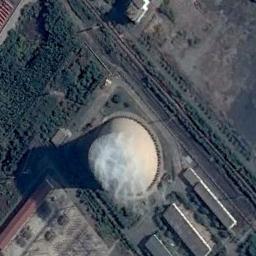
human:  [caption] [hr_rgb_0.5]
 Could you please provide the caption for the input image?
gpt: There are many buildings next to the thermal power station .

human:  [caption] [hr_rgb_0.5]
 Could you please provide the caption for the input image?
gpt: In the upper left corner of the picture, there is a smoking thermal power station .

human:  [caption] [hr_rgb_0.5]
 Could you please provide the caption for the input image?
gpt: The thermal power station is next to some trees with white mist above .

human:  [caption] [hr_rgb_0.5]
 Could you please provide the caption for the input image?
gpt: There are simple buildings in a thermal power station, A cooling tower that is steaming, and a large green area .

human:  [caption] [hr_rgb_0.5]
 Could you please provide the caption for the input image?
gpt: The thermal power station with a chimney is beside a green meadow .